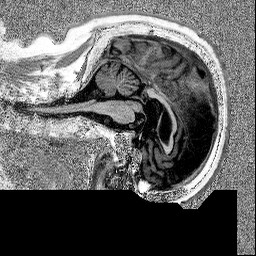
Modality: MP2RAGE
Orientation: sagittal
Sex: male